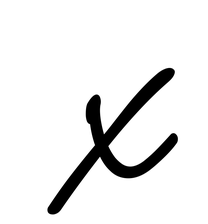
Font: MeowScript-Regular